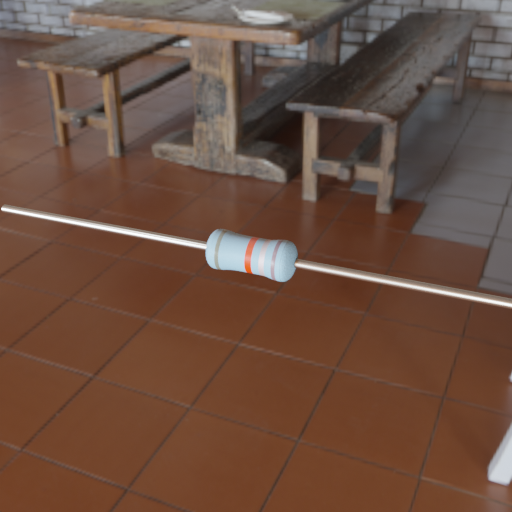
Resistor colour bands (in order): gray, red, silver, gray